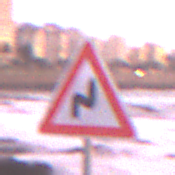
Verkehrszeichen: DoppelkurveRechts
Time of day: SunriseSunset
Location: Outdoor (Urban)
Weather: PartlyCloudy
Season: NotSpecified
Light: Natural